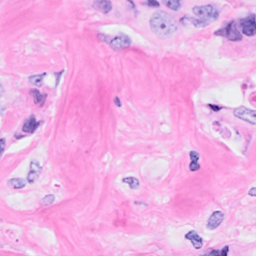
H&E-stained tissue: Breast